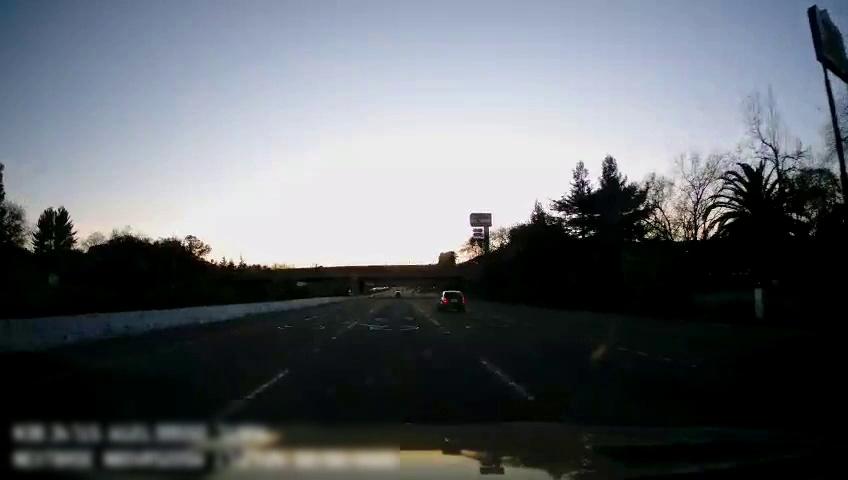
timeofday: Day
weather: Cloudy
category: Drivable Space
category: Vehicles | Car
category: Lanes | Current Lane
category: Lanes | Current Lane
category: Lanes | Alternate Lane